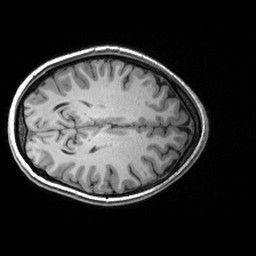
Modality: T1w
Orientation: axial
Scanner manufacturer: siemens
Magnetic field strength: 3 T
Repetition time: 2.53 s
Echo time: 0.00299 s